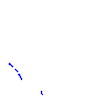
Particle: proton